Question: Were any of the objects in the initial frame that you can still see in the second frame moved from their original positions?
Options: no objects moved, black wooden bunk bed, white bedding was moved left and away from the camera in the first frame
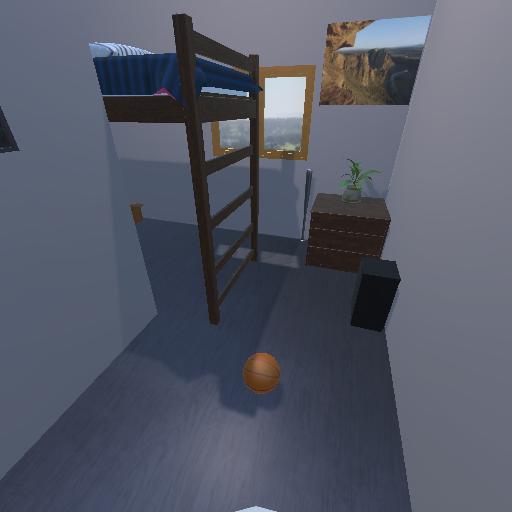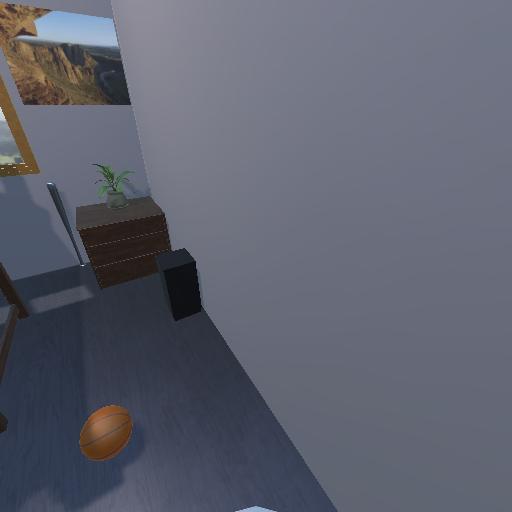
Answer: no objects moved